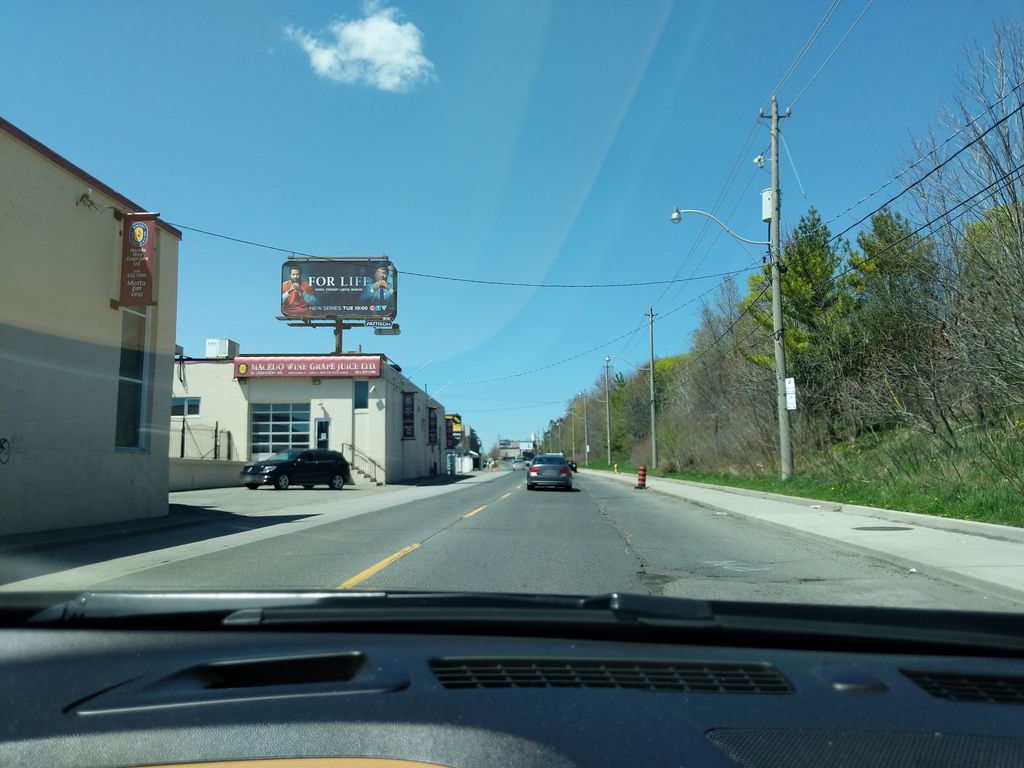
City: toronto